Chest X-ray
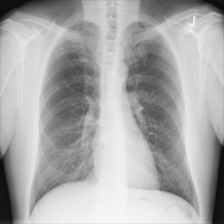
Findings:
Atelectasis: negative
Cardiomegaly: negative
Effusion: negative
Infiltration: negative
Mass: negative
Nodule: negative
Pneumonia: negative
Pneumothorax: negative
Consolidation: negative
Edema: negative
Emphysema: negative
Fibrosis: negative
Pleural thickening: negative
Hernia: negative